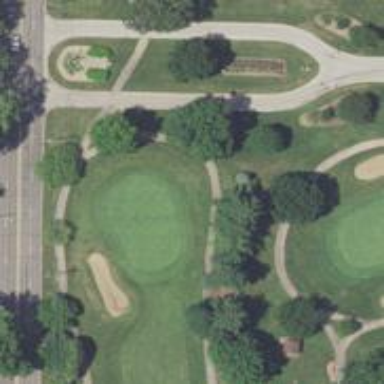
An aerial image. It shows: View of golf hole.